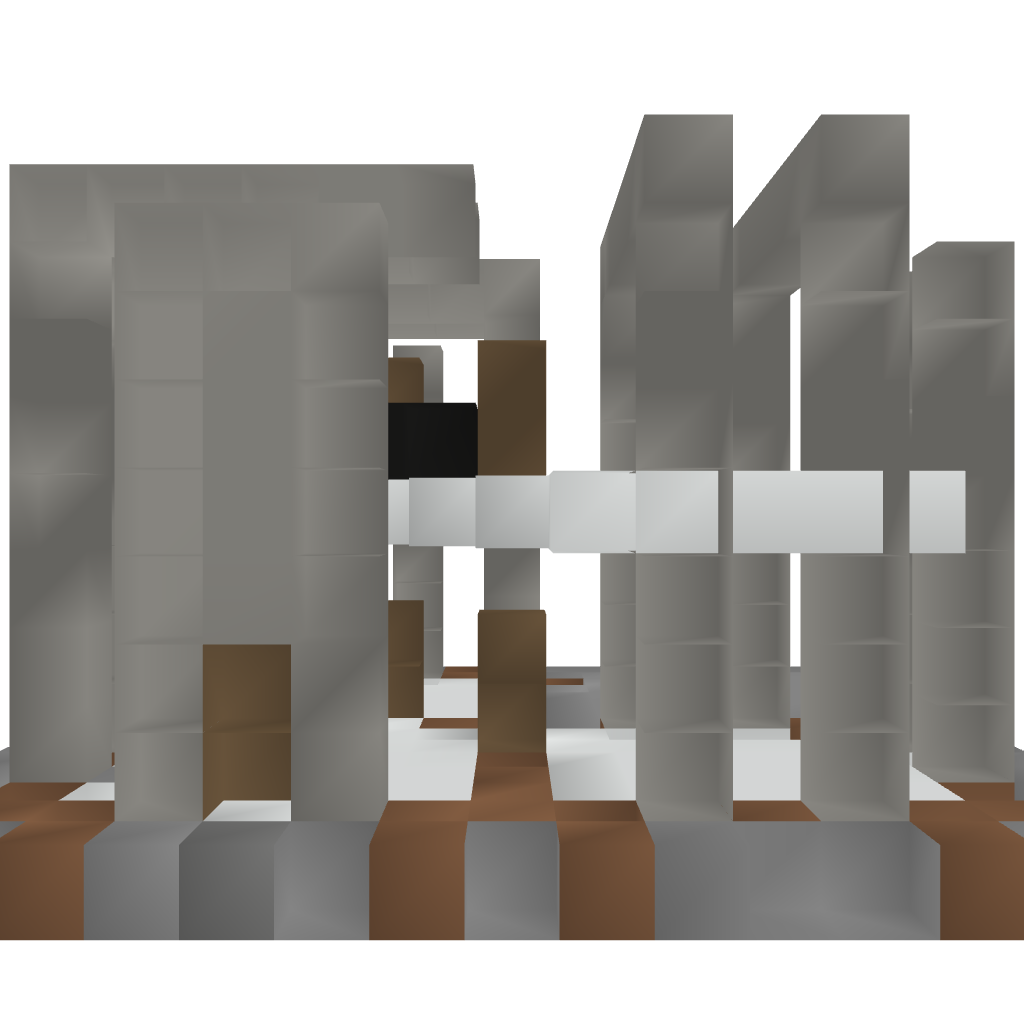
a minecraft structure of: Modern House #7